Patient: sex F, age 70
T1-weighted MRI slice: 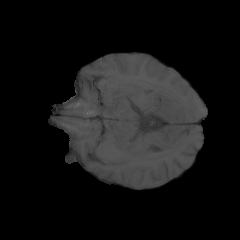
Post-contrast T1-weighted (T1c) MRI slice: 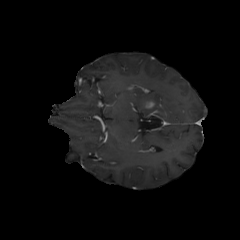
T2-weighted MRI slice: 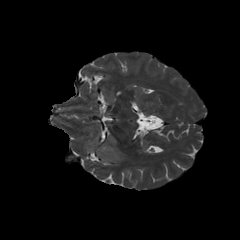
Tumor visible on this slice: yes
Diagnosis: Glioblastoma, IDH-wildtype
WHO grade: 4